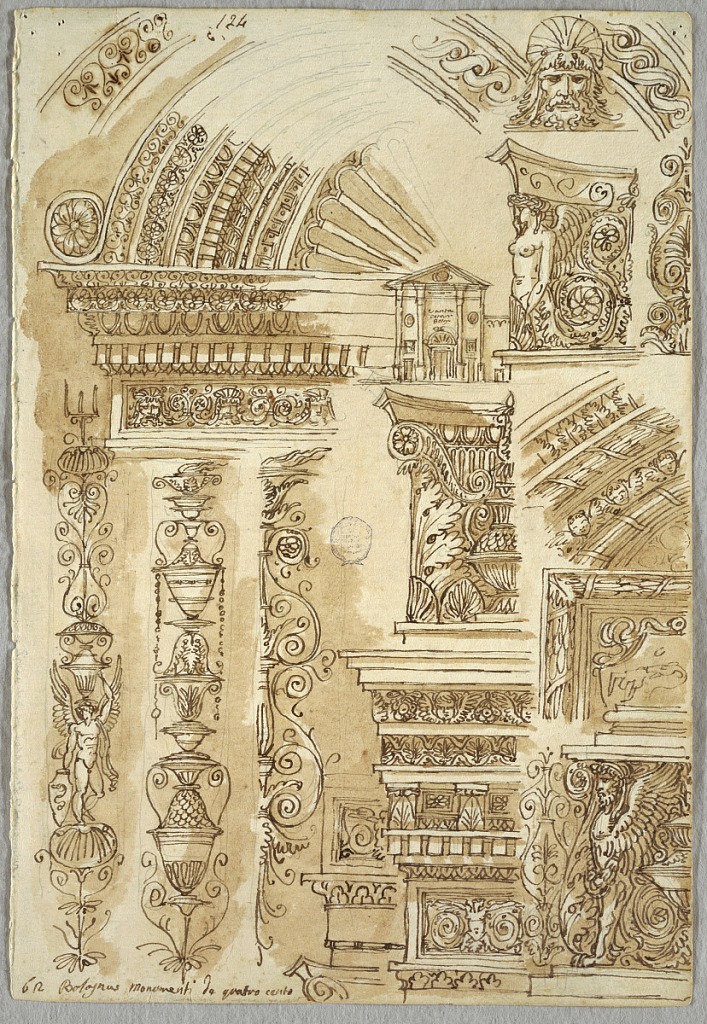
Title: Facade of Santa Cecilia in Bologna; Architectural Studies
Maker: Felice Giani, Italian, 1758–1823
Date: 1811–14
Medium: Pen and brown ink, brush with brown wash over traces of graphite on cream laid paper
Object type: Drawing
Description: Facade of Santa Cecilia in Bologna; four studies of capitals; sepulchra; three pilasters; Verso: geometrical figures in plane and solid.